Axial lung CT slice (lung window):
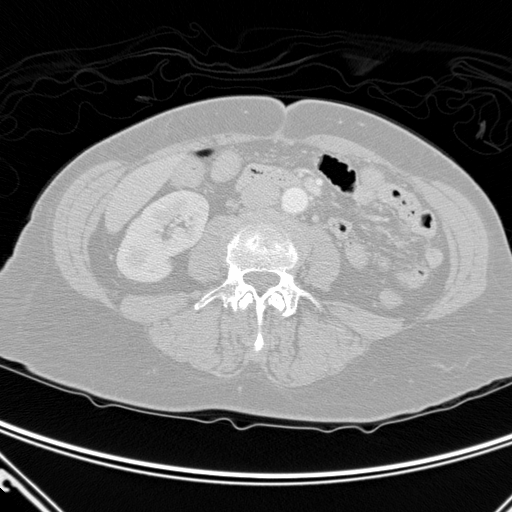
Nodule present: no